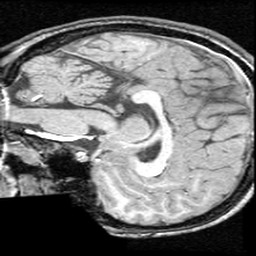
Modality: T1w
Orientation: sagittal
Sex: female
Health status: ill
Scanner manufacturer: ge
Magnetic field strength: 1.5 T
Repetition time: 21 s
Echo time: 0.008 s